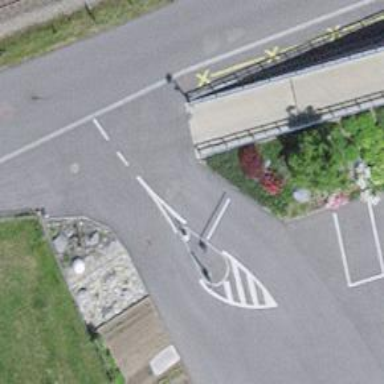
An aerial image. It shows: Lift gate barrier.